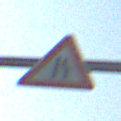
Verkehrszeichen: EinseitigVerengteFahrbahnRechts
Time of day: MorningAfternoon
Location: Outdoor (Special)
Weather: Clear
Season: NotSpecified
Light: Natural